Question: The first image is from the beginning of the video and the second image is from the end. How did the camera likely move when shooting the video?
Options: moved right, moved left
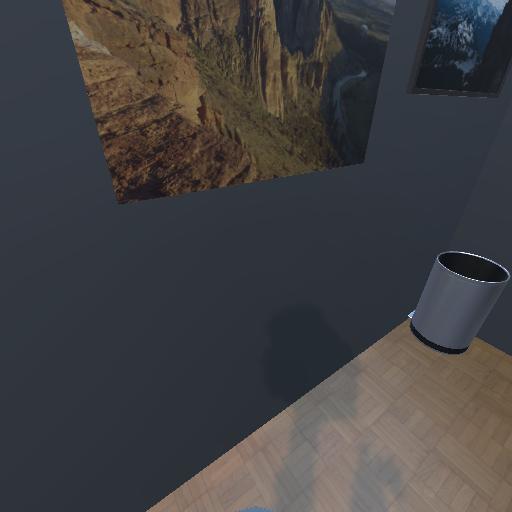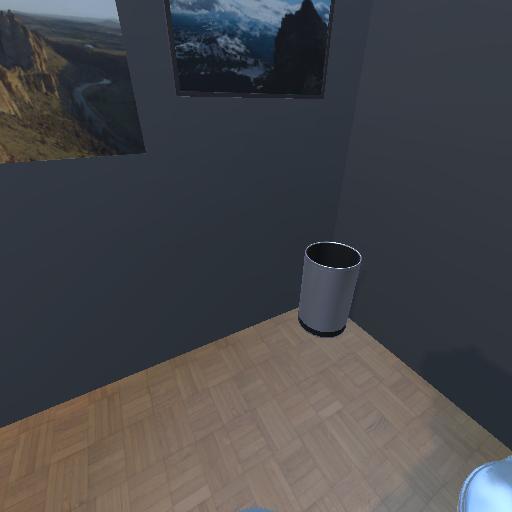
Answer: moved right